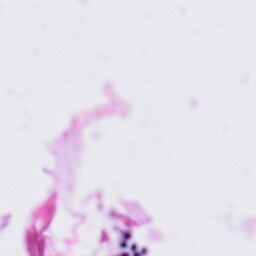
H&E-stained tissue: Tonsil